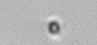
Label: nanoplankton_mix